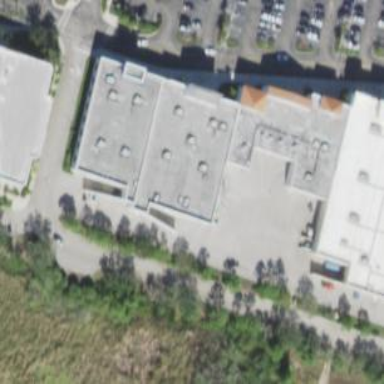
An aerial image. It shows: Building.